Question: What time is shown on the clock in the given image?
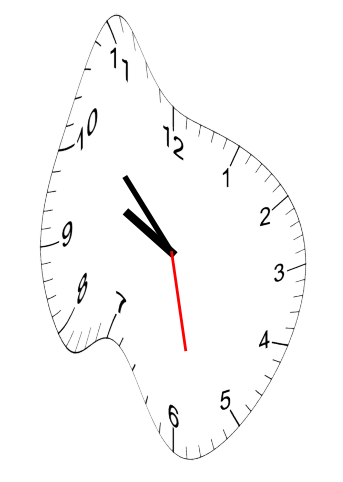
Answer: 09:52:28